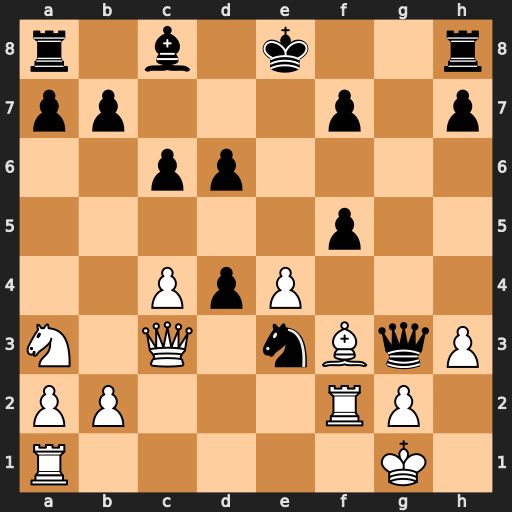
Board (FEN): r1b1k2r/pp3p1p/2pp4/5p2/2PpP3/N1Q1nBqP/PP3RP1/R5K1
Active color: w
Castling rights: kq
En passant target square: -
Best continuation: Qxd4 O-O Qxe3